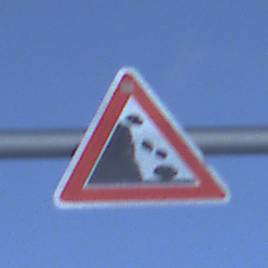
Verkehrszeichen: SteinschlagLinks
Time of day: MorningAfternoon
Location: Outdoor (Nature)
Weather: PartlyCloudy
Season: NotSpecified
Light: Natural